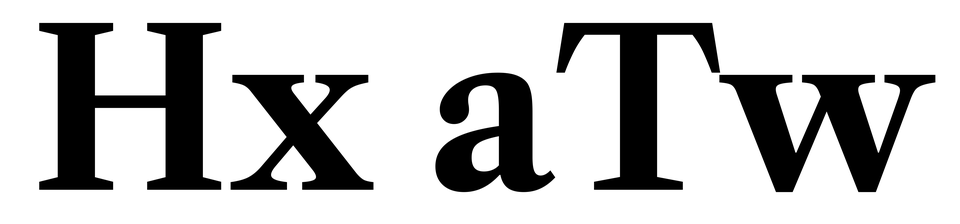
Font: LibreCaslonText_Bold